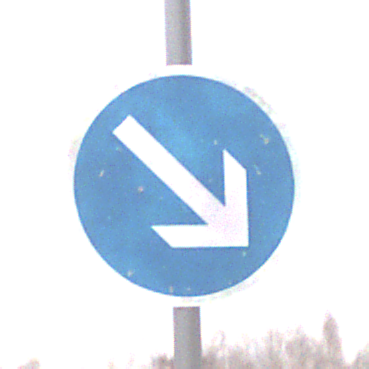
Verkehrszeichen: VorgeschriebeneVorbeifahrtRechts
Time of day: Midday
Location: Outdoor (RoadRail)
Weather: Overcast
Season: NotSpecified
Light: Natural